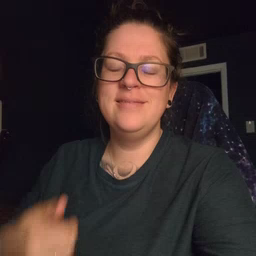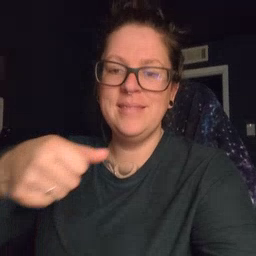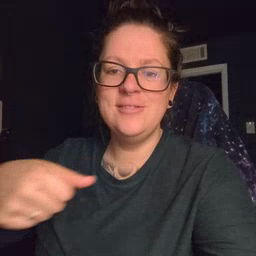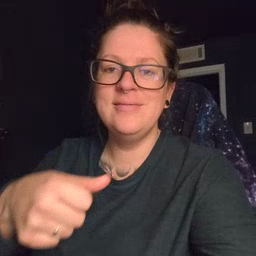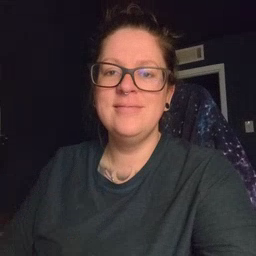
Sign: puzzle